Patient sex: M
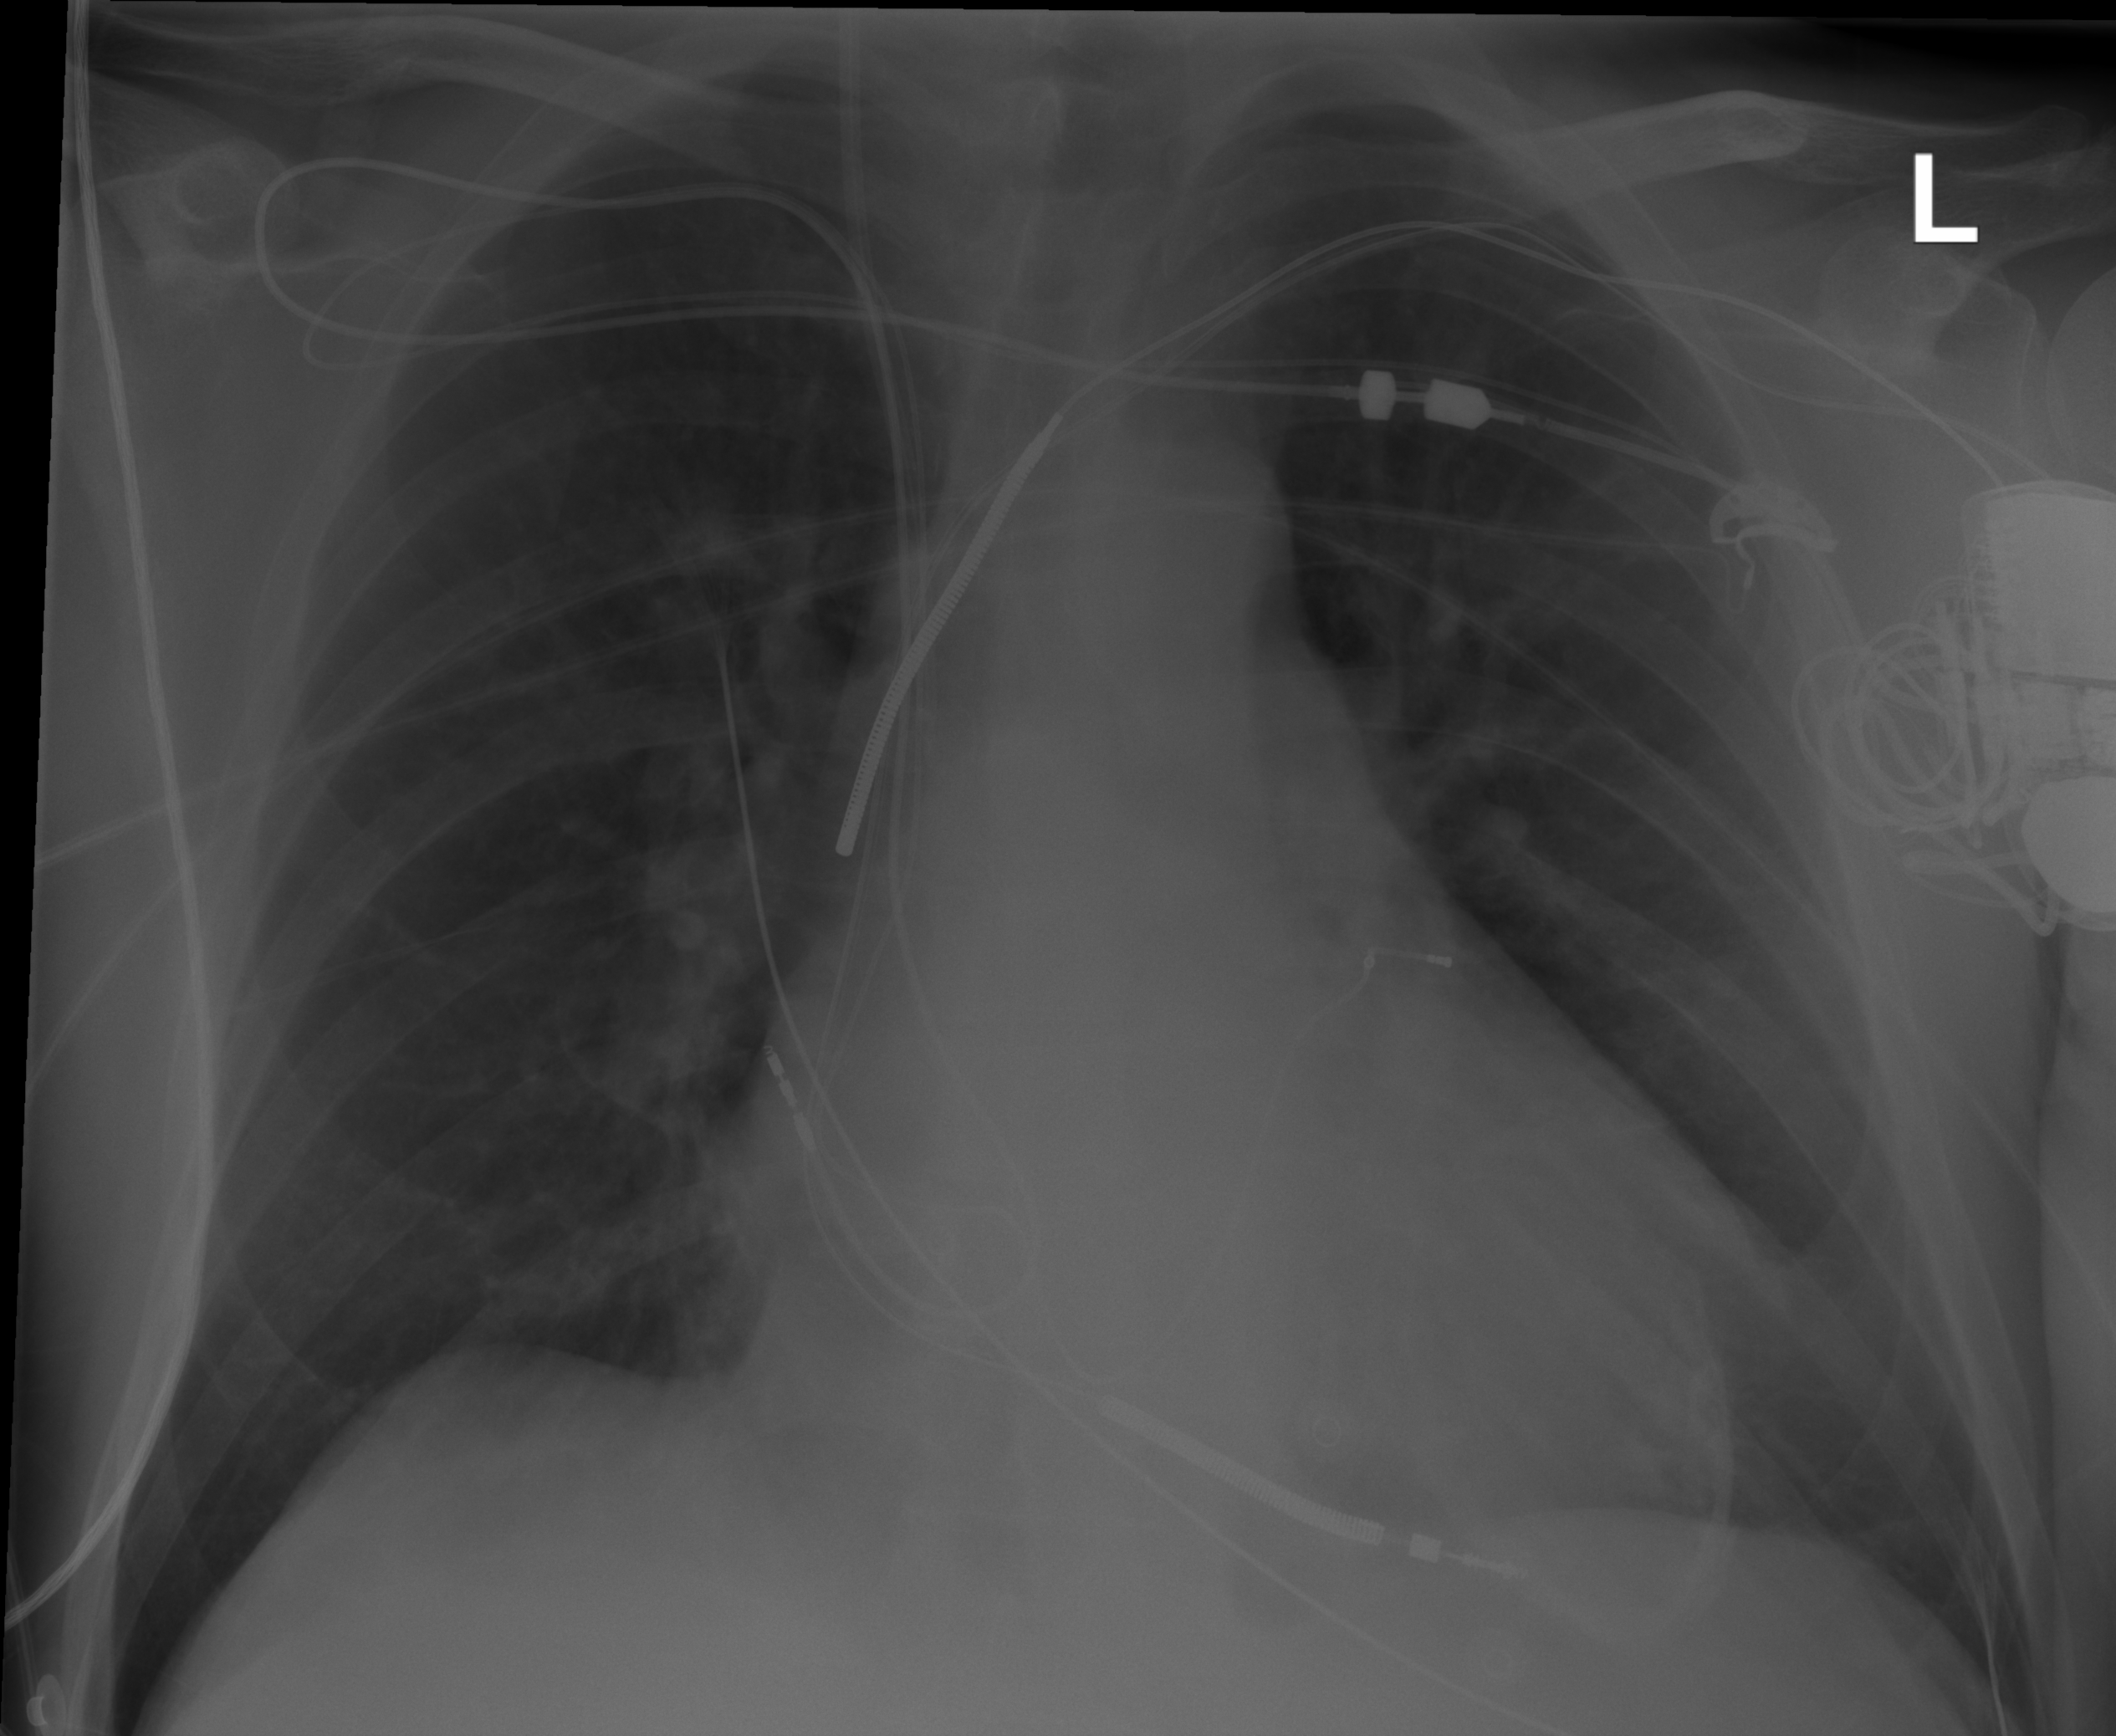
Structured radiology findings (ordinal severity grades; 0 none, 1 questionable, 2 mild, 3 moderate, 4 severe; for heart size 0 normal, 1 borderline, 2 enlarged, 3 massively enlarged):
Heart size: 2
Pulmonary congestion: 1
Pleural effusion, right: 0
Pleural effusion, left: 0
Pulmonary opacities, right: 0
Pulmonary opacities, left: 0
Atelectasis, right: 0
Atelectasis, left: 2